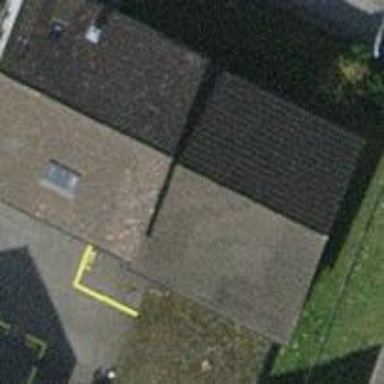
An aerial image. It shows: Detached building.